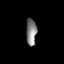
Tissue: lung
Cell type: Epithelial cells
Senescence score: 0.2004
Nuclear area (px): 278
Mean DAPI intensity: 129.651